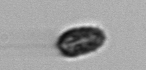
Label: Pseudochattonella_farcimen